Question: Does anyone know how to set a default sentence when the user shares something on his wall? Im not asking about the the user's text. I'm asking how to show the tagline "... took a photo with ...".

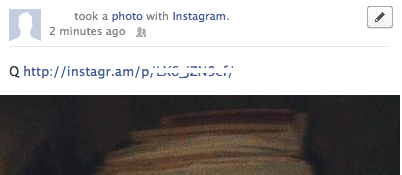
Answer: Refer <URL> link.
'''
UIImage *image = [UIImage imageNamed:@"Image.jpg"]; // You Image that u want to share
SHKItem *item = [SHKItem image:image title:@"XXX : took a photo with Instagram"];
[SHKFacebook shareItem:item];
'''
Hope it worked for You.